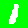
Digit: 1